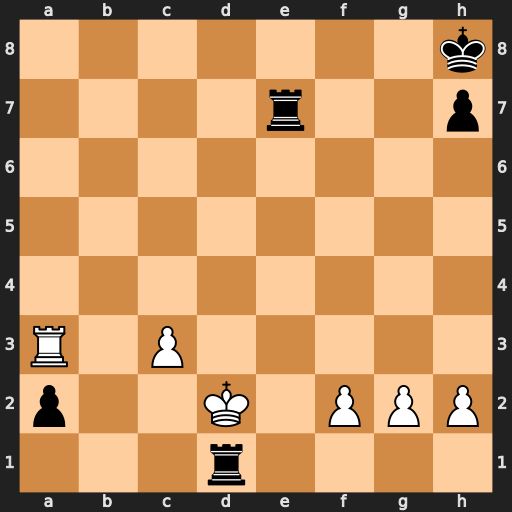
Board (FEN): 7k/4r2p/8/8/8/R1P5/p2K1PPP/3r4
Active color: w
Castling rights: -
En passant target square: -
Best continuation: Kxd1 a1=Q+ Rxa1